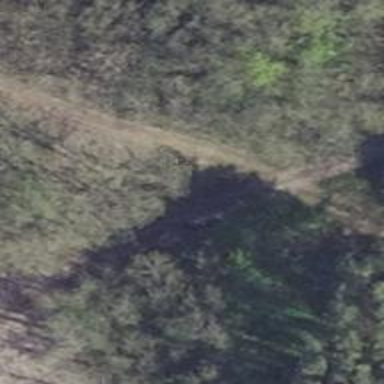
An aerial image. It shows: Sandy track road with grade 4 track type.